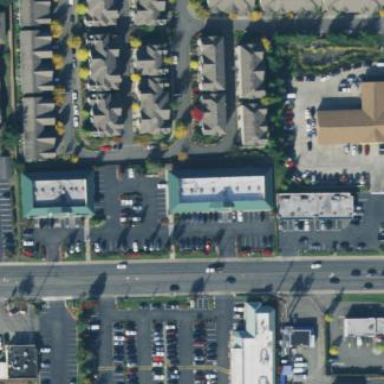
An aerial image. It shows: Commercial area.